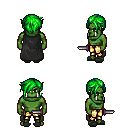
a pixel art fantasy rpg character, male body template, orc, green skin, black cape, gold greaves, green pixie cut hairstyle, gray slippers, dagger, four views (front, back, left, right), 2x2 character sprite sheet, small pixel art, hard edges, no anti-aliasing